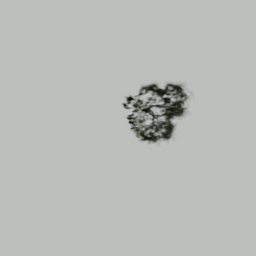
Label: nature